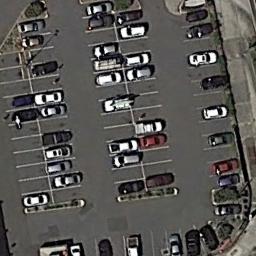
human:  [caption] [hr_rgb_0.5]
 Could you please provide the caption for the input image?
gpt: The parking lot has some neatly arranged cars of different colors .

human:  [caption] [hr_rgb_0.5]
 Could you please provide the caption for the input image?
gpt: About a third of the parking spaces in the parking lot are occupied .

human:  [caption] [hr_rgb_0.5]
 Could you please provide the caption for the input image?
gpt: The parking lot is full of cars .

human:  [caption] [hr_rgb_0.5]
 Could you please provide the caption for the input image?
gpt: There are many cars in the parking lot .

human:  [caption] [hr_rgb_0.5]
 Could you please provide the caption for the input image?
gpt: There are some cars on the parking lot .